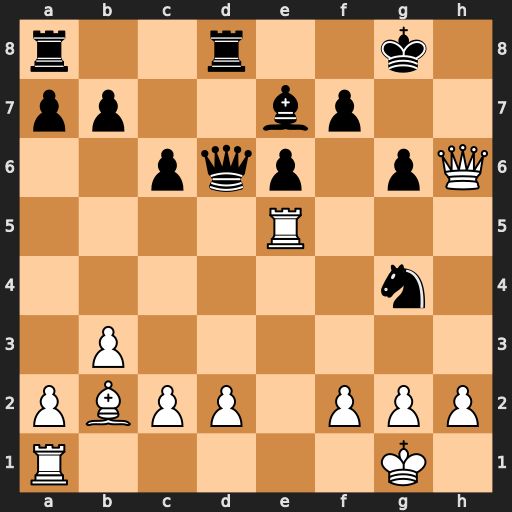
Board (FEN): r2r2k1/pp2bp2/2pqp1pQ/4R3/6n1/1P6/PBPP1PPP/R5K1
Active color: w
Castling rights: -
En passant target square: -
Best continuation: Qh8+ Kxh8 Rh5+ Kg8 Rh8#